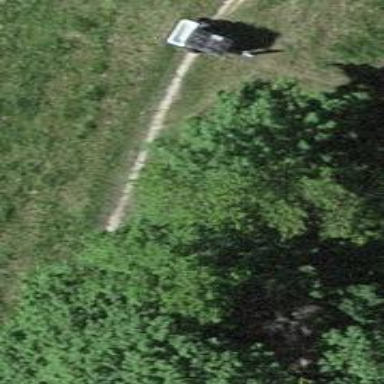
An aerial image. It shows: Path surfaced with fine gravel.